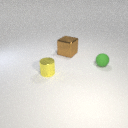
large brown metal cube behind small green rubber sphere